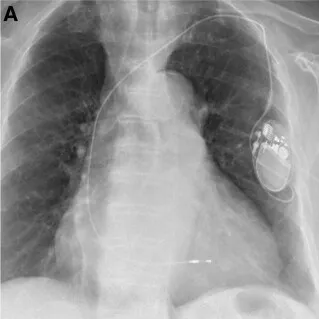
Case report 1. (A) Pre-discharged chest X-ray:after revision of the pacemaker and repositioning of the lead.
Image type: radiology (x_ray)